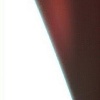
Label: sunburn